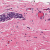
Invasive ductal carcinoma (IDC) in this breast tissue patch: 0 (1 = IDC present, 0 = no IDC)